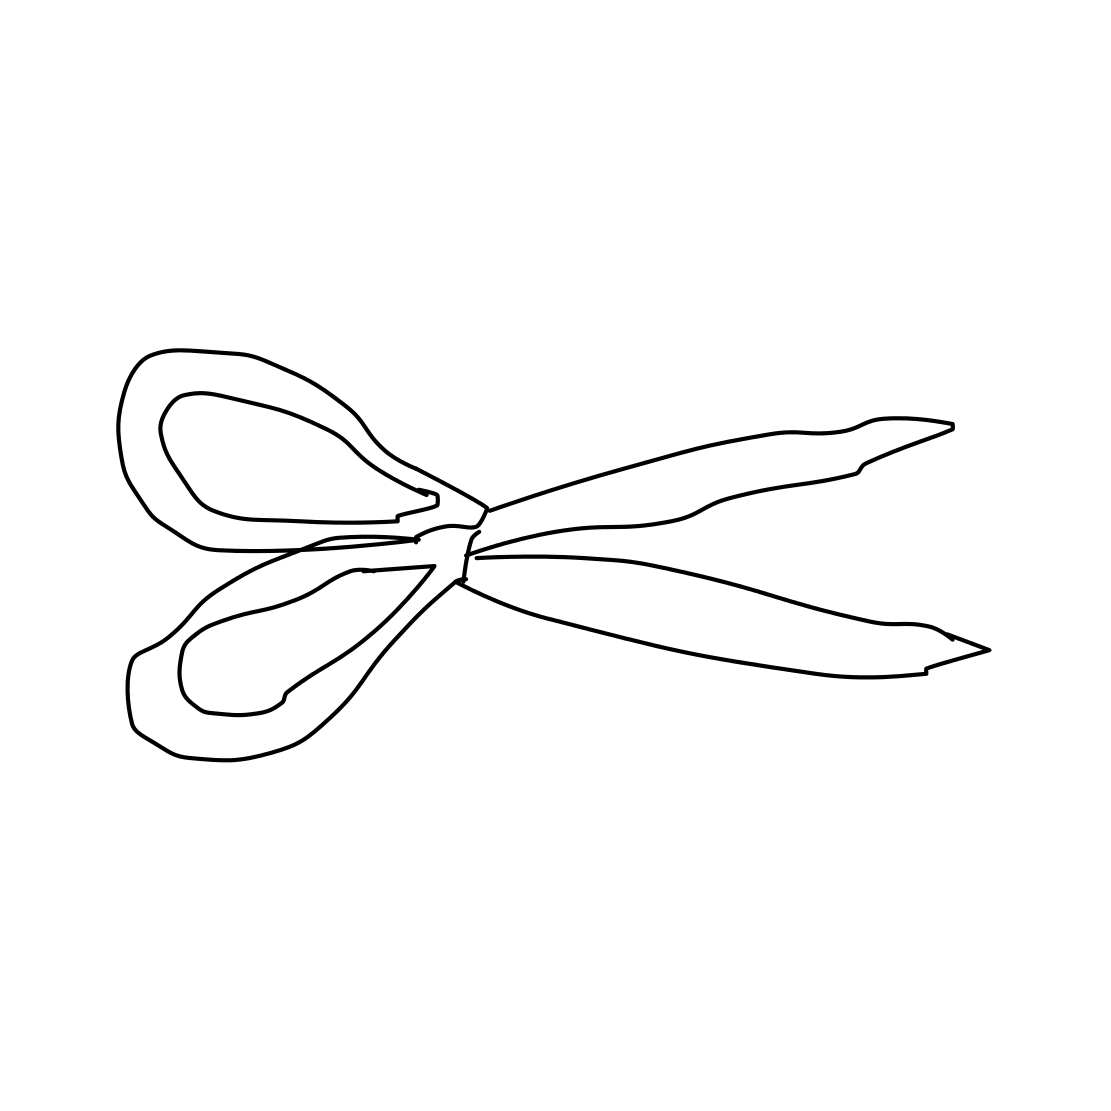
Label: scissors